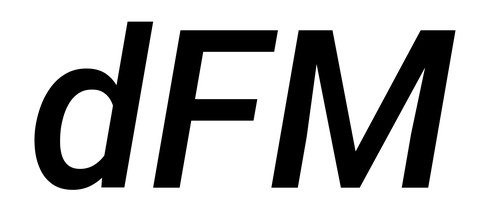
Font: Roboto-Italic_Medium_Italic